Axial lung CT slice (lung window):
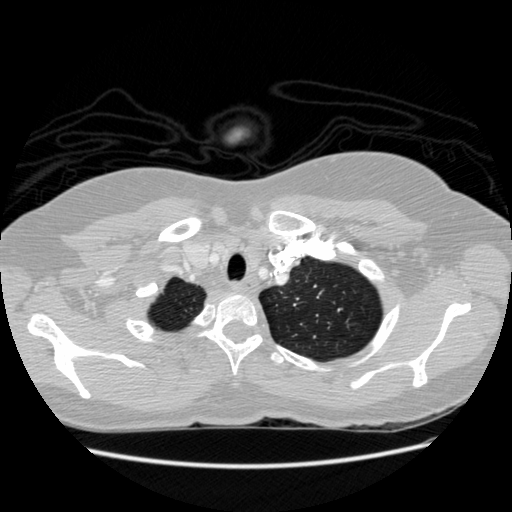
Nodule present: no